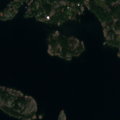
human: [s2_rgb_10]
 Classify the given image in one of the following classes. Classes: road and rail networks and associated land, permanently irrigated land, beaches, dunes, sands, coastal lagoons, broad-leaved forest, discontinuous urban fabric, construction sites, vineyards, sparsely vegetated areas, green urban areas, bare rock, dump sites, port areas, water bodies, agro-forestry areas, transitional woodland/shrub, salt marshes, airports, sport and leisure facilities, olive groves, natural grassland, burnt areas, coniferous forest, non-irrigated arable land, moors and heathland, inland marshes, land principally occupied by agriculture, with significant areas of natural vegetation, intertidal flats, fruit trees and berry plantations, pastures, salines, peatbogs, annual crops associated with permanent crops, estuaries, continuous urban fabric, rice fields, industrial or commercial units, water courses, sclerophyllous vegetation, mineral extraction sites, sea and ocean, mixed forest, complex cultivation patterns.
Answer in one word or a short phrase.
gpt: mixed forest, sea and ocean